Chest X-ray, PA view. Patient: 41 years old, sex F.
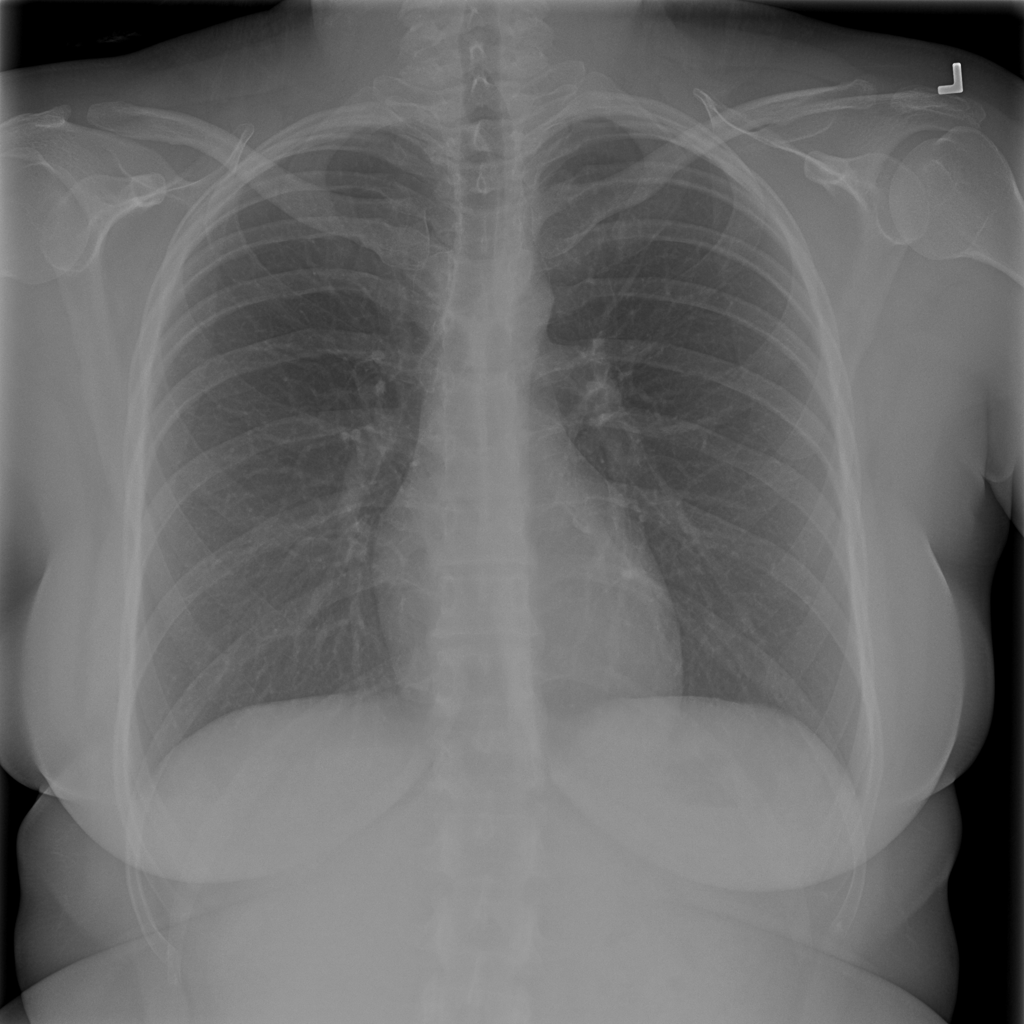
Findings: No Finding